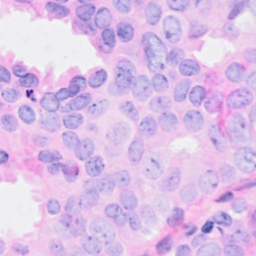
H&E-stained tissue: Breast